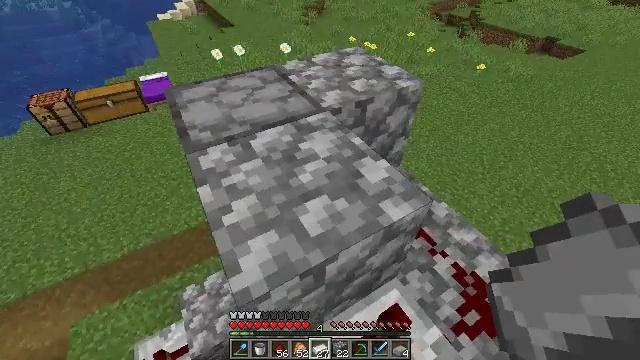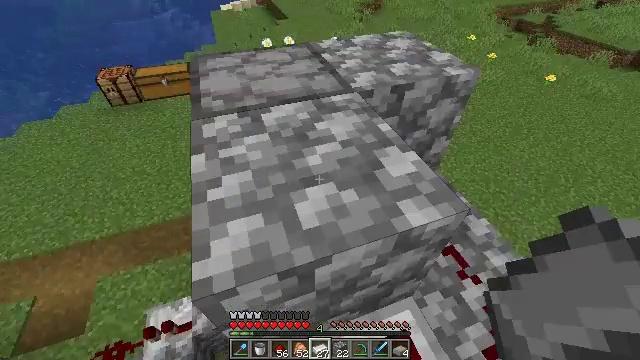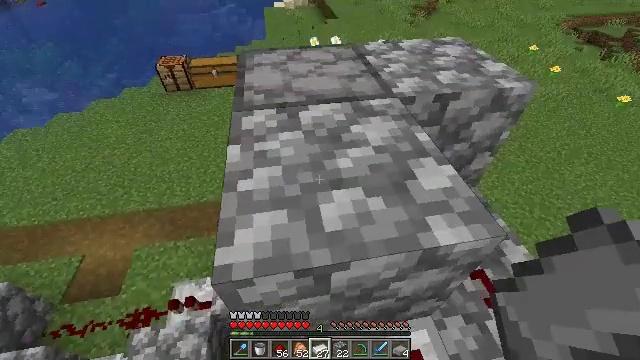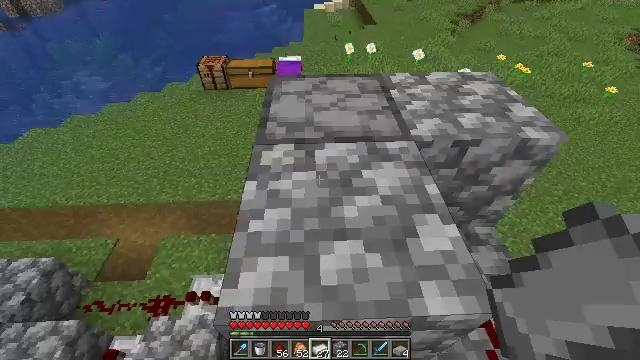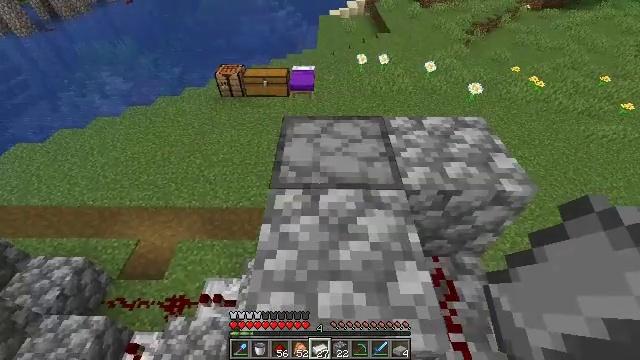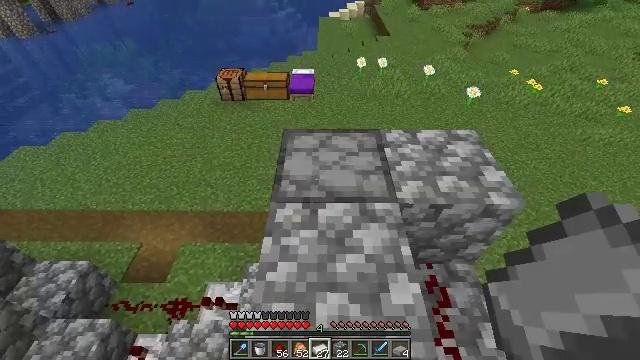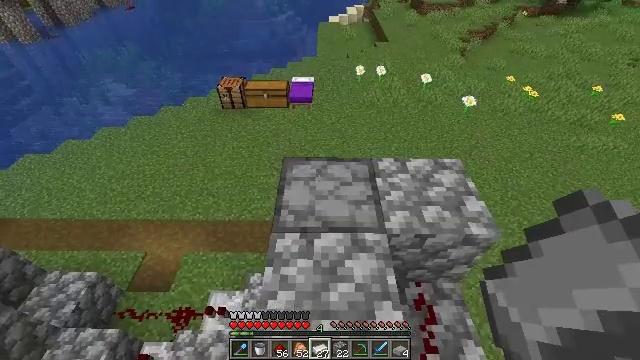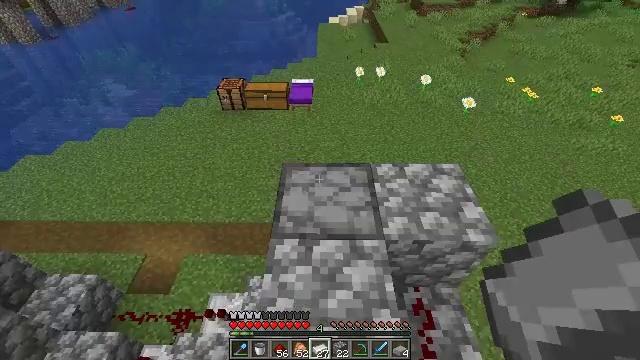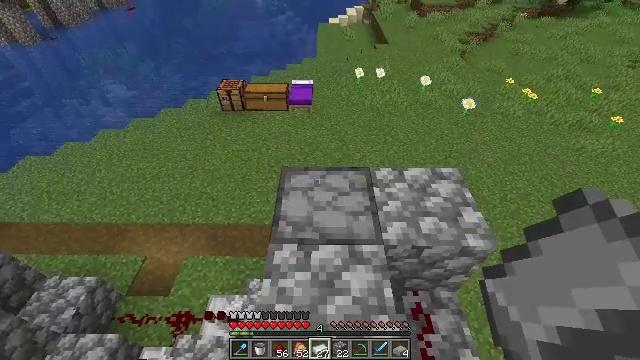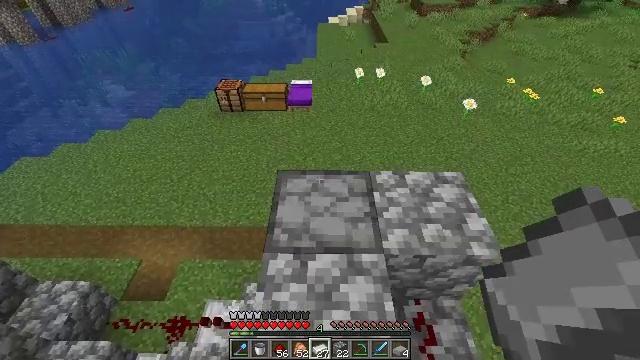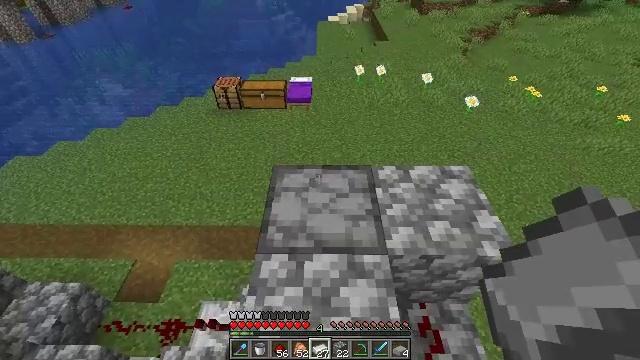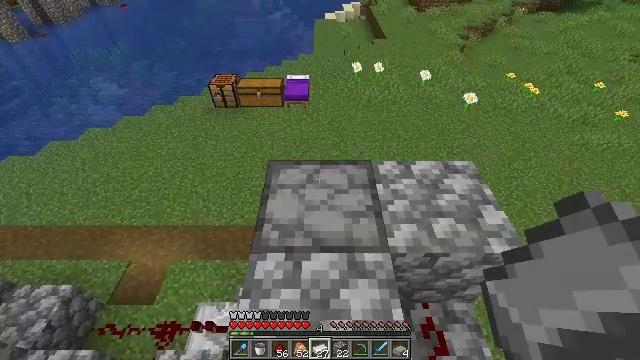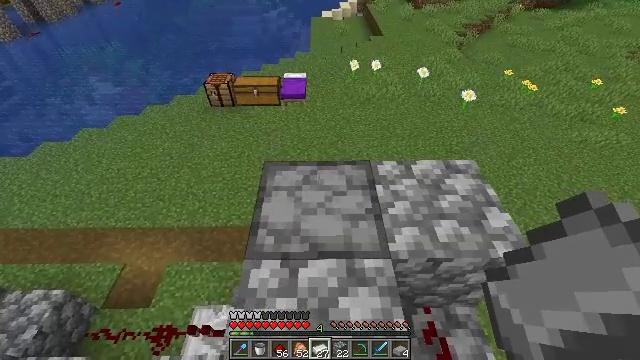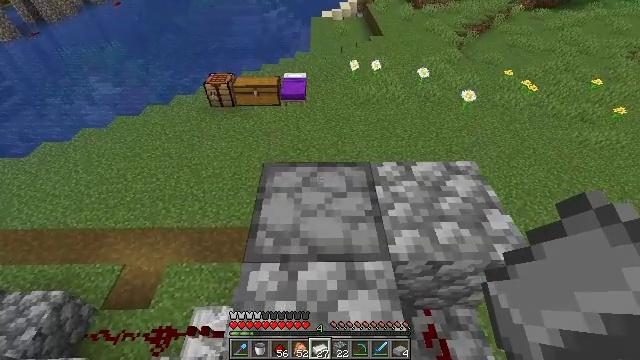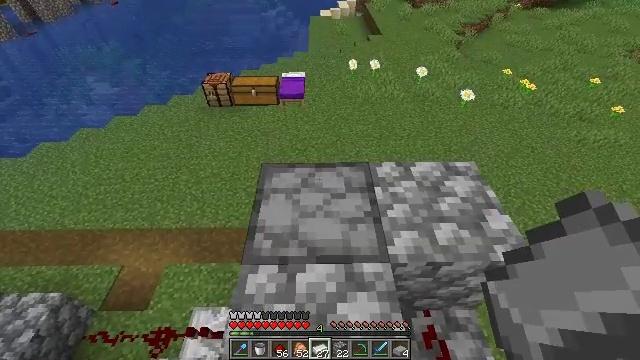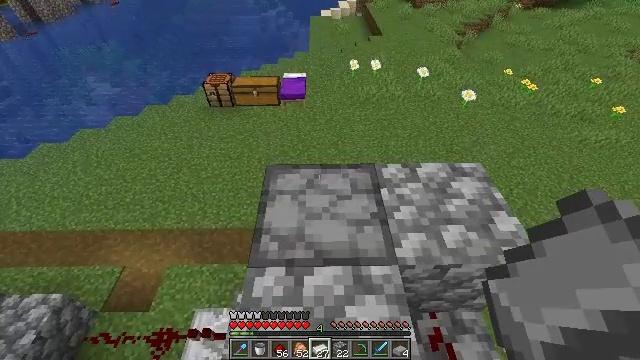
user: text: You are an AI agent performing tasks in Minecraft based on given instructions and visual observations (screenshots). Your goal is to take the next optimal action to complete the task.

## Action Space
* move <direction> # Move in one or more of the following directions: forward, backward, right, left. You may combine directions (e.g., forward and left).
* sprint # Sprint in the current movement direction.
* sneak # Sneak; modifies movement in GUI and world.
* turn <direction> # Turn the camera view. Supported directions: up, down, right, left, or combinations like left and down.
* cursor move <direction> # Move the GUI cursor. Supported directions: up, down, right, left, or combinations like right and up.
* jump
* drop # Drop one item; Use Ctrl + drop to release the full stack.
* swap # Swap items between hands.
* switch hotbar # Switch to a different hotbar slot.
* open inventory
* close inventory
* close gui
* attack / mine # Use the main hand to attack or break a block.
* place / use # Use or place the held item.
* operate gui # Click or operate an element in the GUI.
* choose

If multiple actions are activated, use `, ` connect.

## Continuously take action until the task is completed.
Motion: motion action
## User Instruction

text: Craft a hopper.
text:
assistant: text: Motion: turn left
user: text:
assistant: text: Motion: move forward, turn left
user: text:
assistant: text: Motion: move forward, turn left, jump
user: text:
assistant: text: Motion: move forward, turn left, jump
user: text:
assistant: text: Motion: move forward, jump
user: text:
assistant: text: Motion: move forward, jump
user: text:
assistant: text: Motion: move forward
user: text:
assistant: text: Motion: move forward
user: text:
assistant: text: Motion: move forward
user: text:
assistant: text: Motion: no_op
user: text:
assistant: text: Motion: no_op
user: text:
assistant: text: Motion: no_op
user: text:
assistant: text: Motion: no_op
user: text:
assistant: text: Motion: no_op
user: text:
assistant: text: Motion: move left
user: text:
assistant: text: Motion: move left
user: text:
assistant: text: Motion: move left, turn right and down
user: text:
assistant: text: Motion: turn right and down
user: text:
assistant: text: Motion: turn right
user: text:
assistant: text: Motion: turn right
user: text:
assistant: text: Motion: no_op
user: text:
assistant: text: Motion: no_op
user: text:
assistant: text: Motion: turn right
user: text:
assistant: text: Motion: no_op
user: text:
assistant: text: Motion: no_op
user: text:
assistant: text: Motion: turn right
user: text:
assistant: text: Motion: turn right
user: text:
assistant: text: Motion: turn right
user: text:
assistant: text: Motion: no_op
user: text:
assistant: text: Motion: no_op